Question: In my website, I have a calendar of events:

Now you will notice they are well organized into days.
This is a function used by administrators to organize projects.
Here is the problem.
While this happens, I use a transaction scope since it modifies multiple events and could fail:
ex:
'''
//needs id '9999'
public string Explode()
{
string eid = Request.Form["id"];
using (TransactionScope scope = new TransactionScope(TransactionScopeOption.Required, new System.TimeSpan(2, 45, 0)))
{
try
{
int id = int.Parse(eid);
Project p = ProjectManager.GetProject(id);
int resID = p.Schedule.Employee.EmployeID;
Employee e = ResourceManager.GetEmployee(resID);
if (e == null)
throw new Exception();
var tasks = ProjectManager.GetProjectTasks(id);
var ordered = SyncManager.Instance.GetTasks((int)p.PaymoID);
Task firstTask = null;
foreach (Paymo.Task t in ordered)
{
Task tsk = (from obj in tasks where obj.PaymoID != null && obj.PaymoID.Value == t.ID select obj).FirstOrDefault();
if (tsk != null && t.UserName == e.EmployeName
&& tsk.Schedule == null)
{
if (firstTask == null)
{
firstTask = tsk;
}
int scheduleID = ScheduleManager.CreateSchedule(p.Schedule.DateFrom.Value
,t.BudgetHours <= 0 ? 1.0M : t.BudgetHours , e.EmployeID);
if (scheduleID == -1)
throw new Exception();
if (!ScheduleManager.ChangeTaskSchedule(tsk.TaskID, scheduleID))
throw new Exception();
if (!ScheduleManager.GiveLowestPriority(ScheduleManager.GetSchedule(scheduleID)))
{
throw new Exception();
}
}
}
ScheduleManager.ChangeProjectSchedule(p.ProjectID, null);
if (firstTask != null)
{
Bump b = new Bump();
b.DoBump(firstTask.Schedule);
}
scope.Complete();
}
catch (Exception)
{
return "fail";
}
}
return "";
}
'''
Now the problem is, while the transaction is happening, If a user tries to access the calendar in read only mode, they have to wait before they see it.
Is there some way that the web site could still load during a transaction?
I use LINQ SQL and SQL Server 2008 and VS 2012.
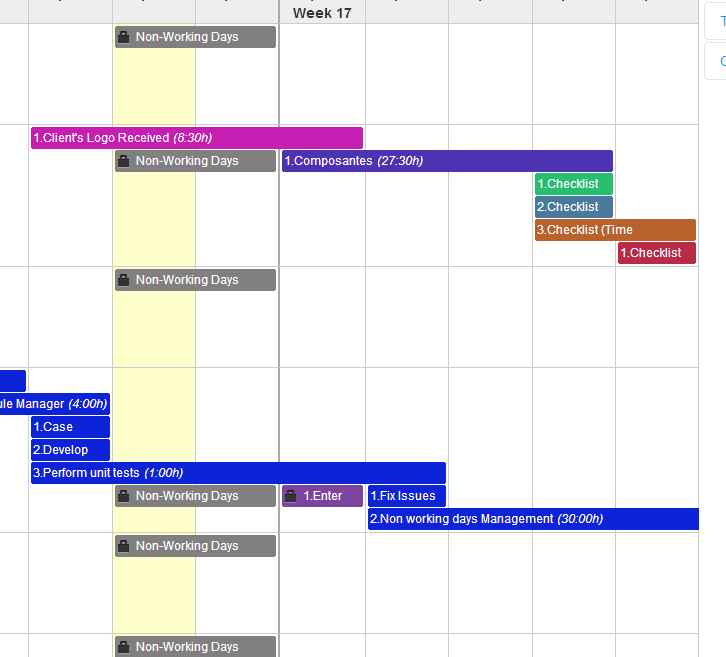
Answer: Change your using to:
'''
new TransactionScope(TransactionScopeOption.Required, new TransactionOptions() { IsolationLevel = IsolationLevel.ReadCommitted,Timeout = new System.TimeSpan(2, 45, 0) }));
'''